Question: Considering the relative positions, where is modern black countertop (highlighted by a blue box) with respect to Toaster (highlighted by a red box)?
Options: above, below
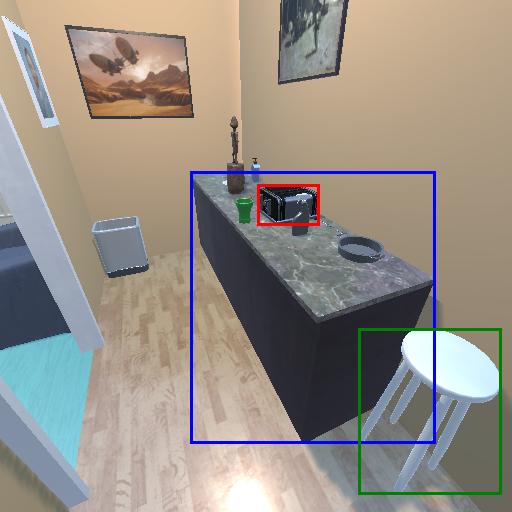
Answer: above